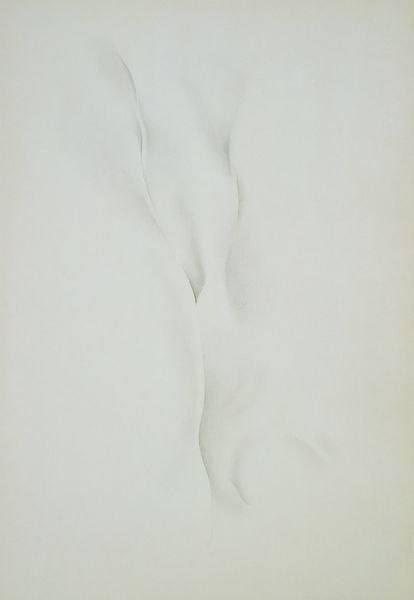
Titel: Special No. 40
Künstler: Georgia O'Keeffe
Institution: Im Besitz der Künstlerin
Schlagwörter: gemälde, körper, schatten, weiß, blume, frau, geschwungen, grau, hell, licht, schwarz, zeichnung, eis, schleier, schnee, tuch, hochformat, malerei, falten, öl, stoff, blatt, seide, zart, japan, welle, wellen, papier, moderne, spuren, abstrakt, modern, formen, nebel, schattierung, schttierung, monochrom, linien, grisaille, luft, falte, nahaufnahme, tiefe, faltenwurf, striche, abstraktion, foto, fotografie, kurven, laviert, linie, minimalistisch, oberfläche, form, milch, schlicht, druck, schnitt, schwarz-weiss, strich, leinwand, bleistift, lilie, senkrecht, flüssigkeit, struktur, weich, ungegenständlich, rein, knick, lavierung, geist, gefühl, blöd, gegenstandslos, sahne, knicke, reinheit, wenig, figurine, keeffe, voile, o'eeffe, scatten, o keeffe, georgia o'eefe, abstrakz, blutenblatt, focus, imprint, makro, minimalart, struktuen, weibliche form, ücker